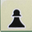
Piece: bP